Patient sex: F
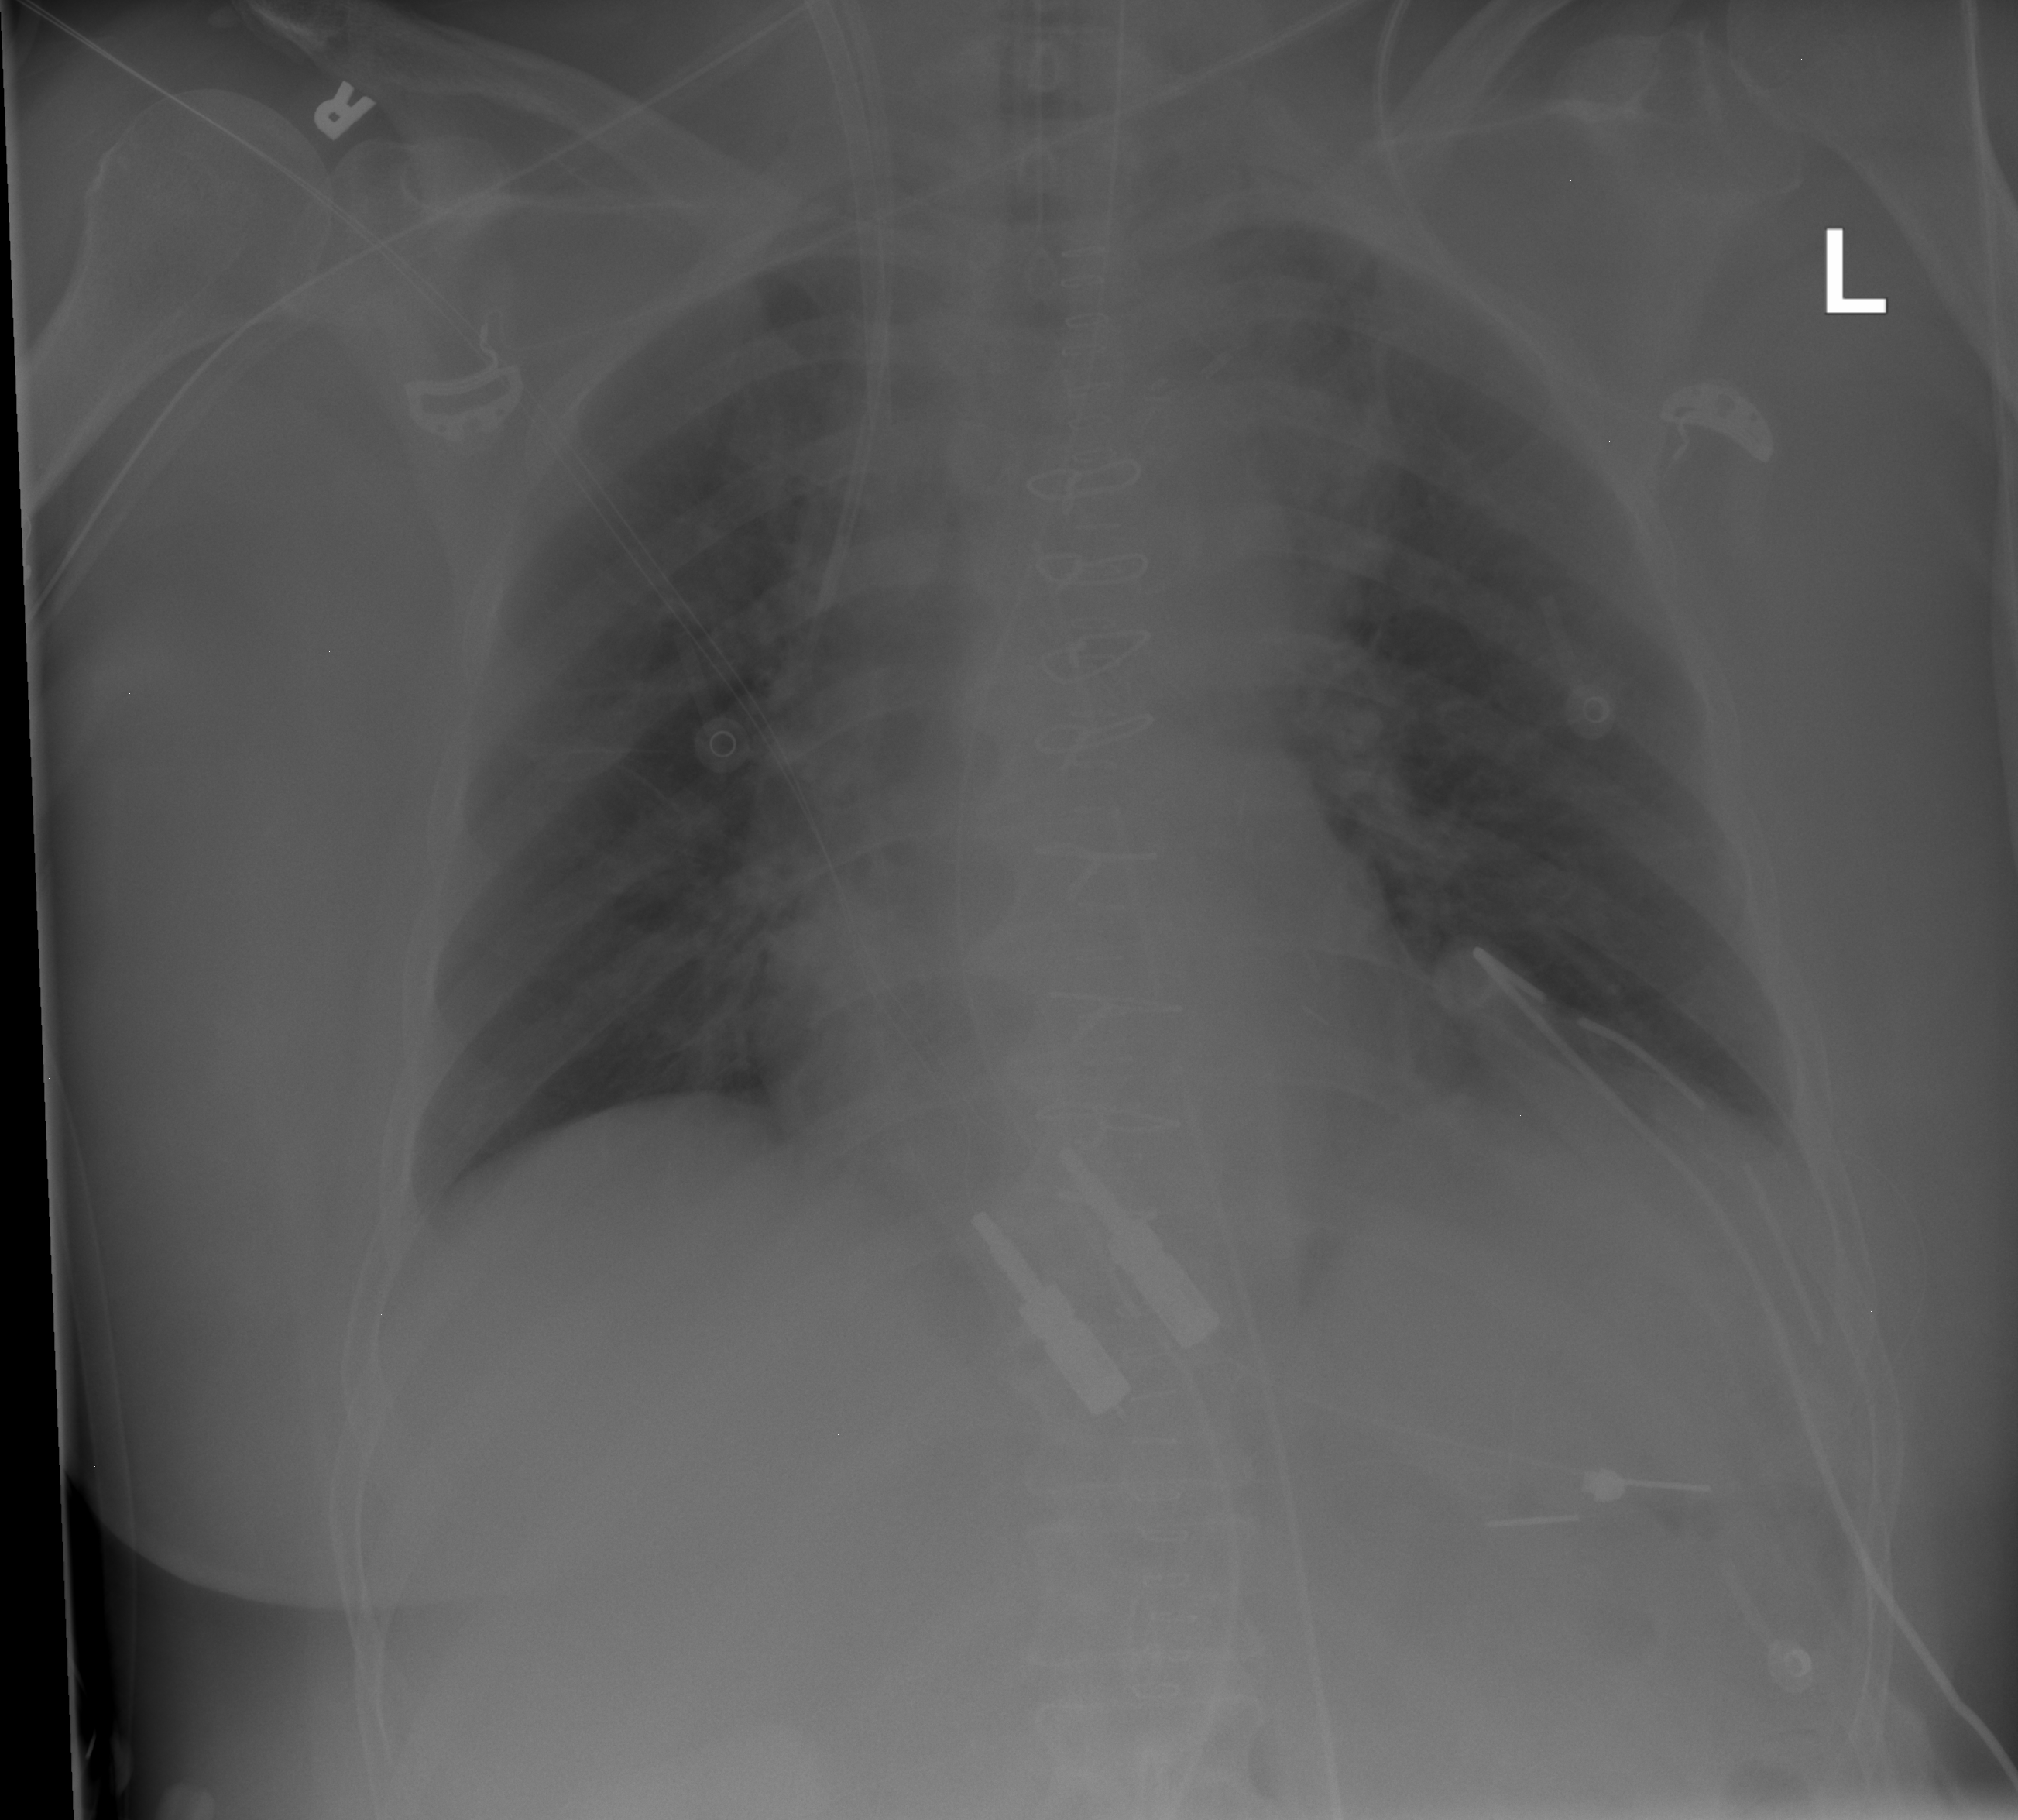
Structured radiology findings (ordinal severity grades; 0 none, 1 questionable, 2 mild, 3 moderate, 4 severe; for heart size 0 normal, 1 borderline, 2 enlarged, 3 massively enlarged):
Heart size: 0
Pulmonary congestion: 1
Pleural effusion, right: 0
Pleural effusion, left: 0
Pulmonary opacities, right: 0
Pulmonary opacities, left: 0
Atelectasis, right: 1
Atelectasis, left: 1